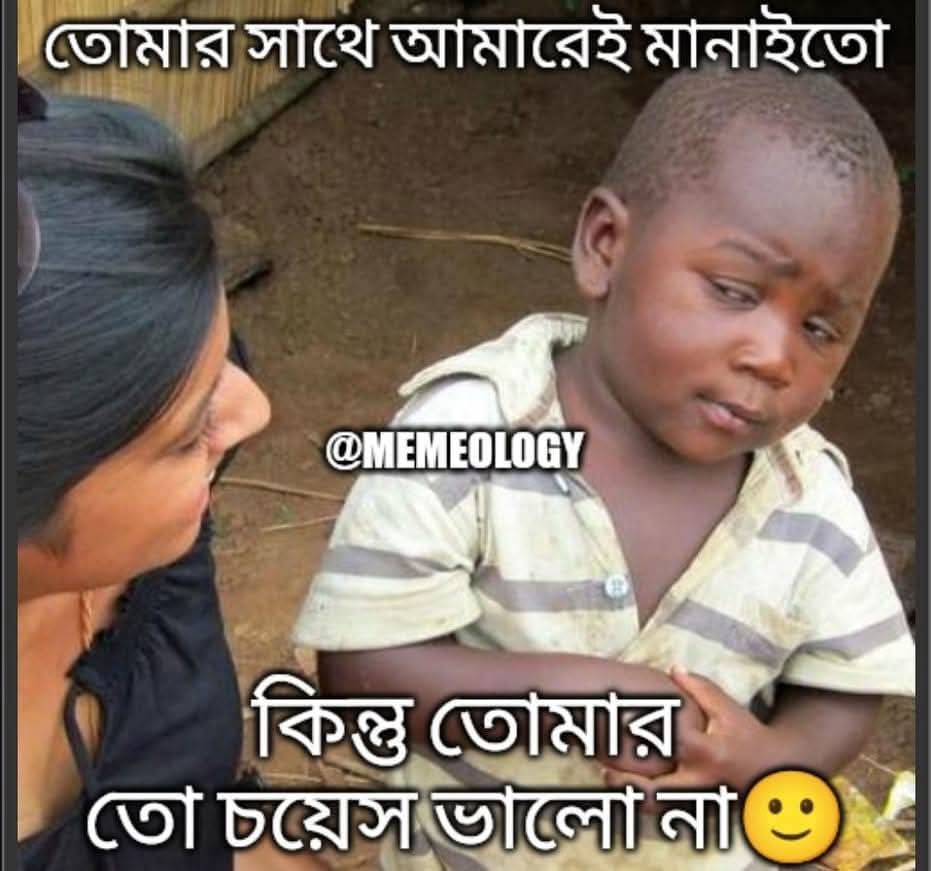
Text: তোমার সাথে আমারেই মানাইতো কিন্তু তোমার তো চয়েস ভালো না
Label: Non Hate